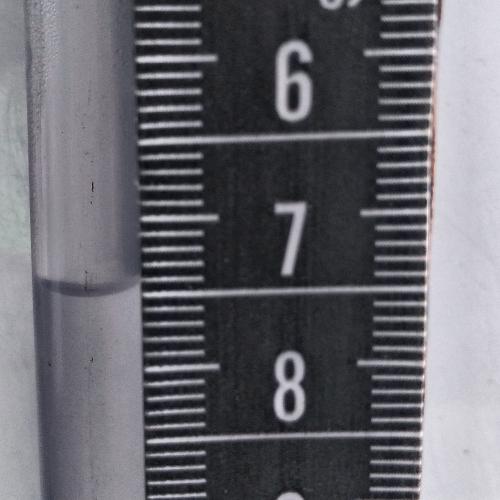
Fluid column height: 7.4 cm